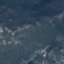
Label: HerbaceousVegetation